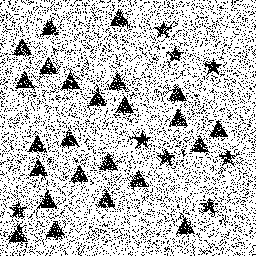
Squares: 0
Triangles: 24
Stars: 8
Total shapes: 32